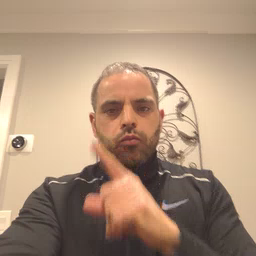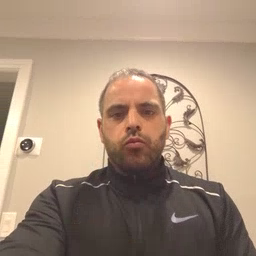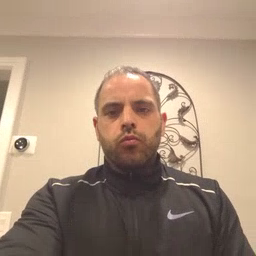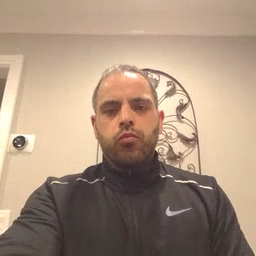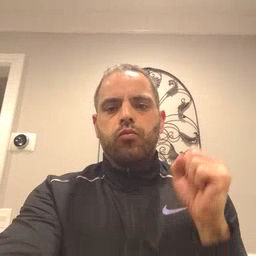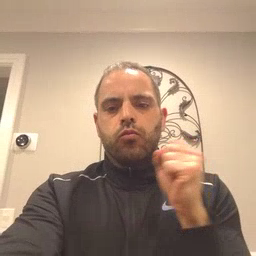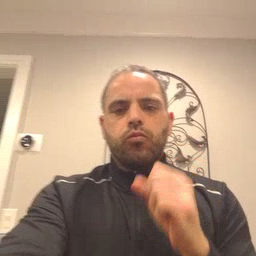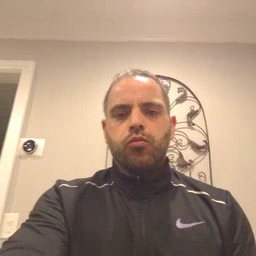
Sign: refrigerator